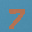
Label: 7